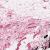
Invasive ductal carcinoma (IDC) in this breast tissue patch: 0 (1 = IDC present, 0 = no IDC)